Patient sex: F
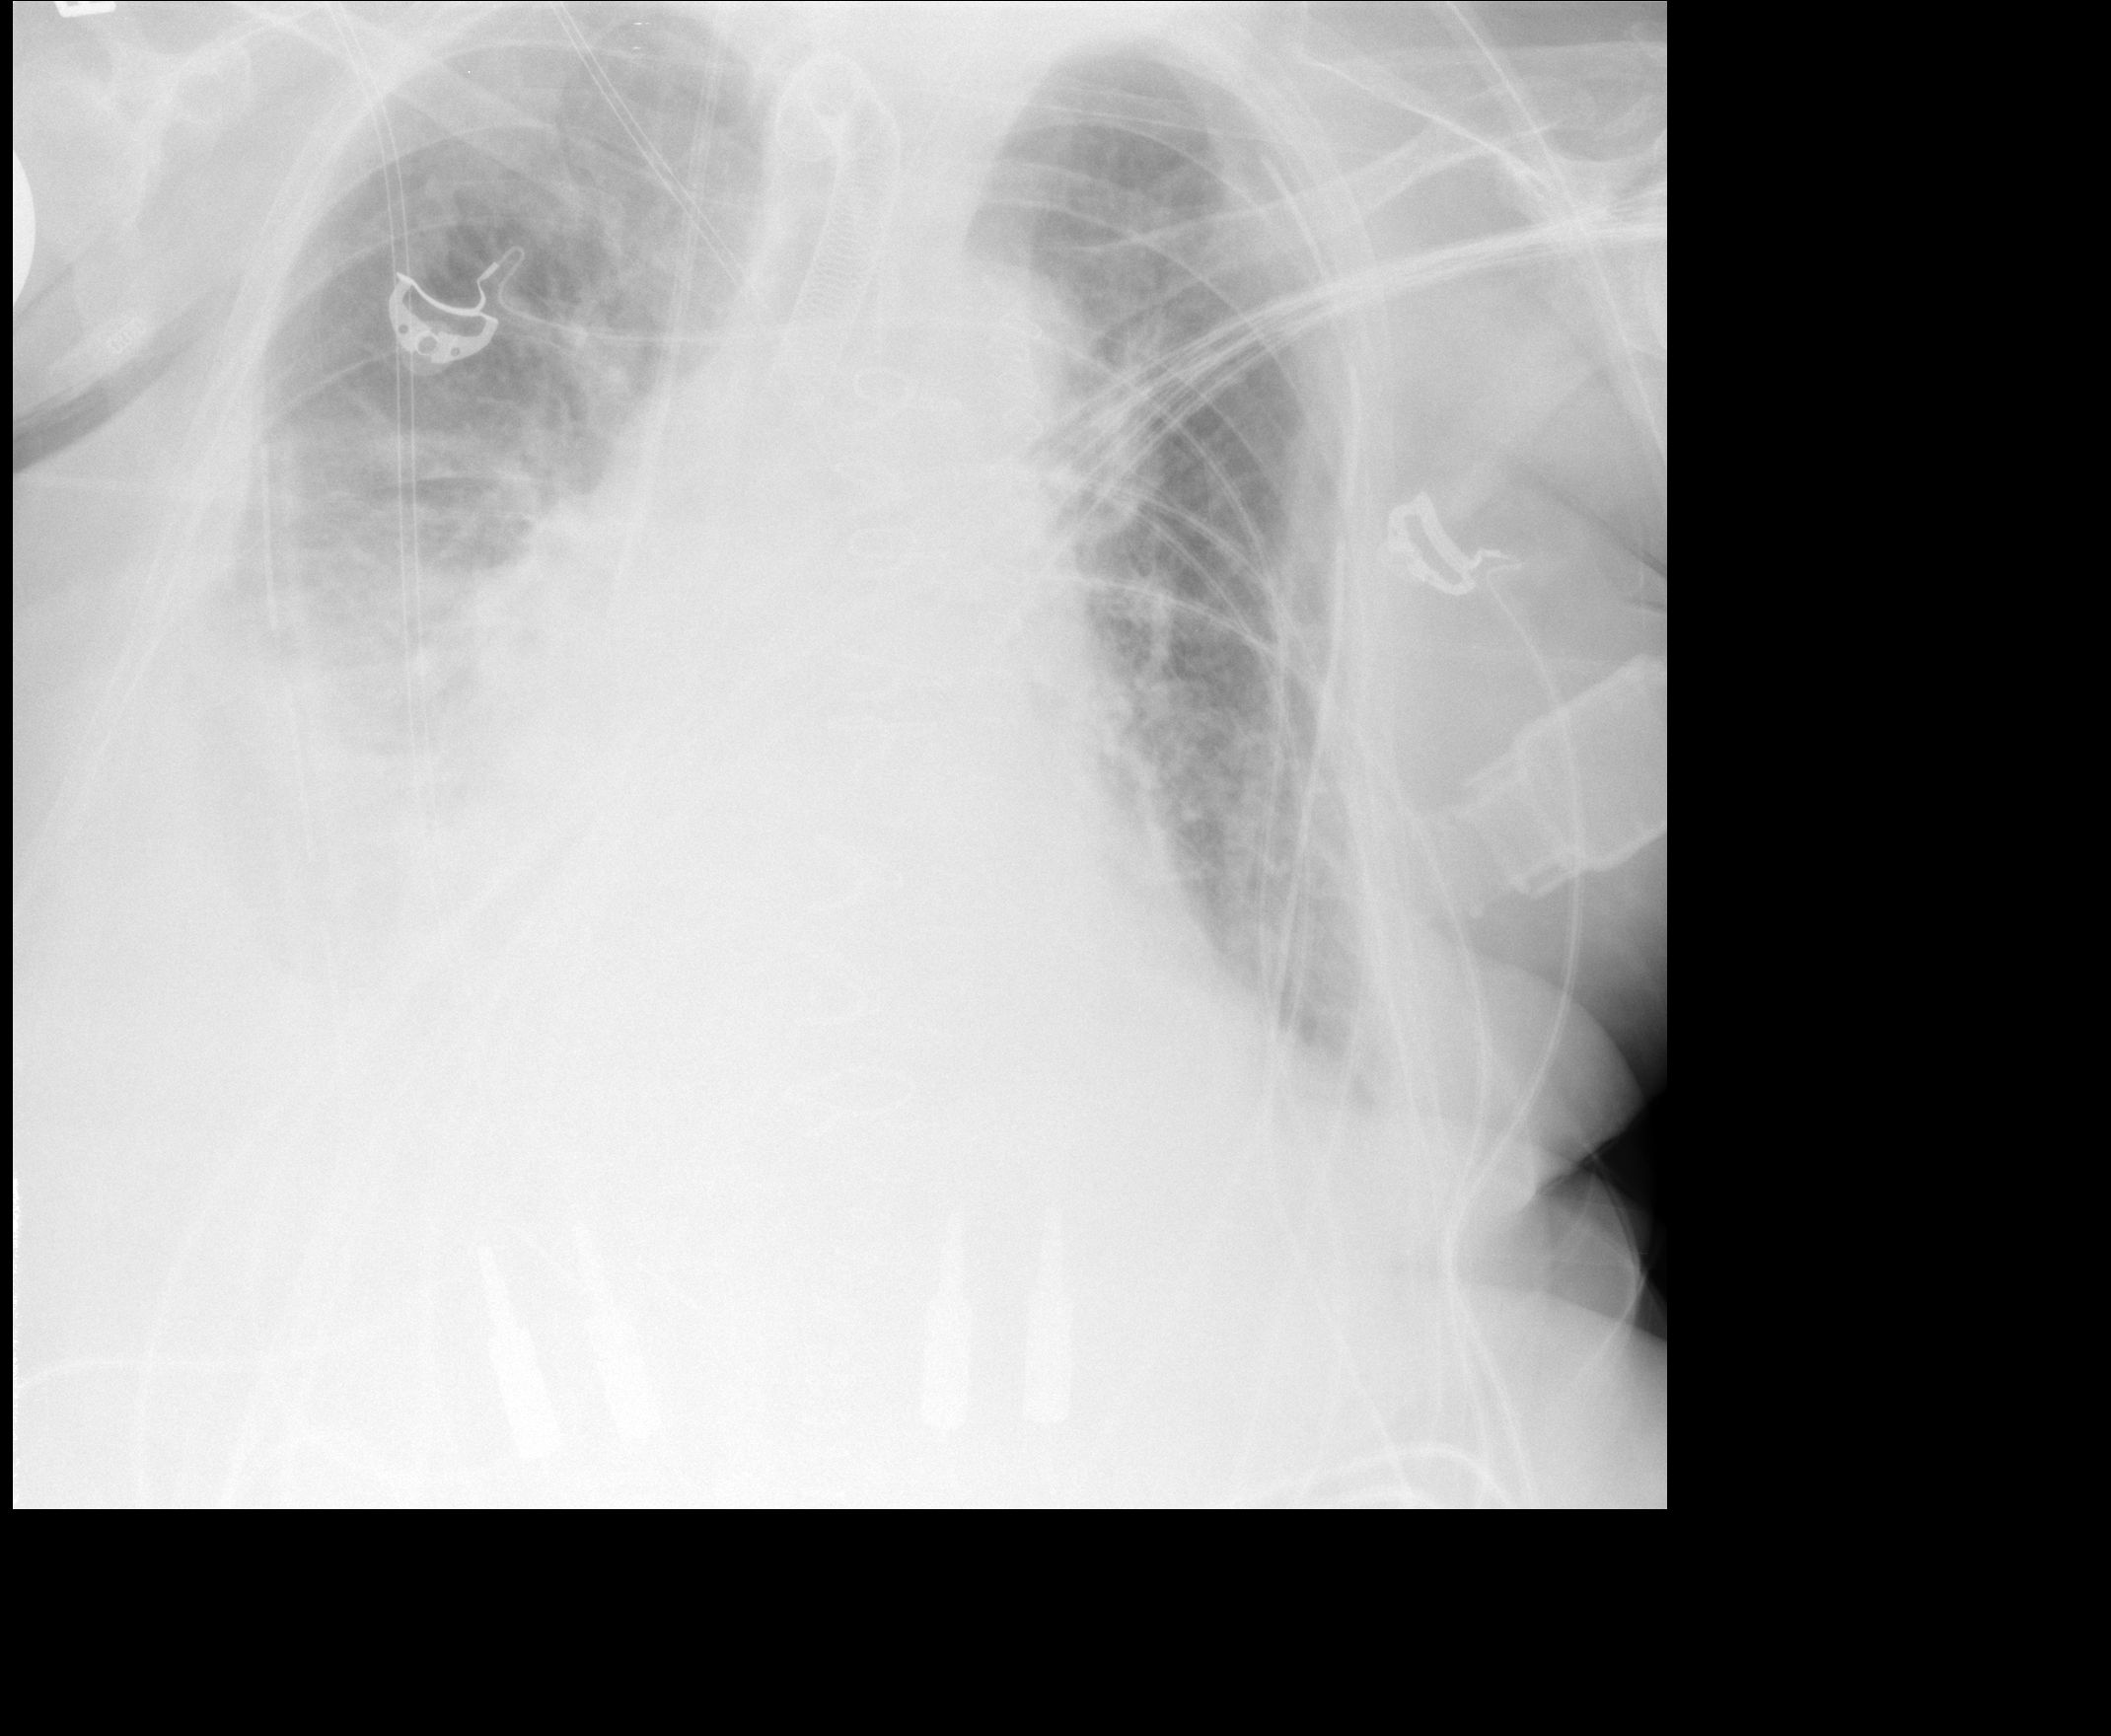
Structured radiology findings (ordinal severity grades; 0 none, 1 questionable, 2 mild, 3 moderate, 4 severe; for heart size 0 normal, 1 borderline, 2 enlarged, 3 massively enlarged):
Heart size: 2
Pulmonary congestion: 3
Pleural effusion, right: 3
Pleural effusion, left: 2
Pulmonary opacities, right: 2
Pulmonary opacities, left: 0
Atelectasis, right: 3
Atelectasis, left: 2